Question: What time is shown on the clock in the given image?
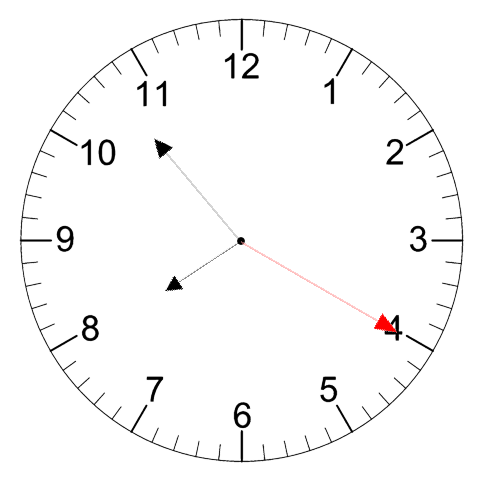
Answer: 07:53:20